A spectrogram of one vibration snapshot from a rotating bearing is shown (time on one axis, frequency on the other). Determine the bearing's health state. Answer with exactly one of: normal, inner_race, outer_race, ball.
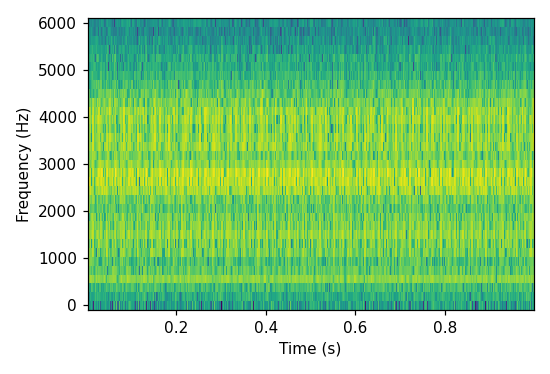
Answer: inner_race